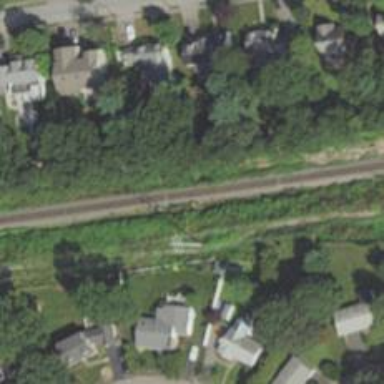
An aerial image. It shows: Railway signal.